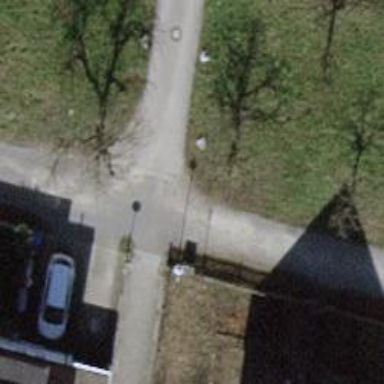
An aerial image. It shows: Path with fine gravel surface.